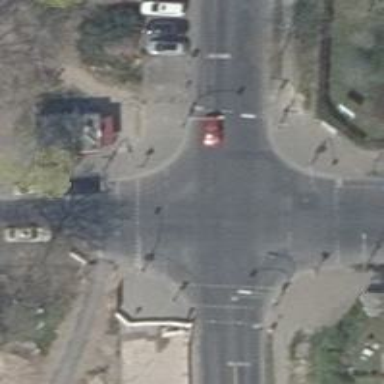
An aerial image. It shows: Road with traffic signals.